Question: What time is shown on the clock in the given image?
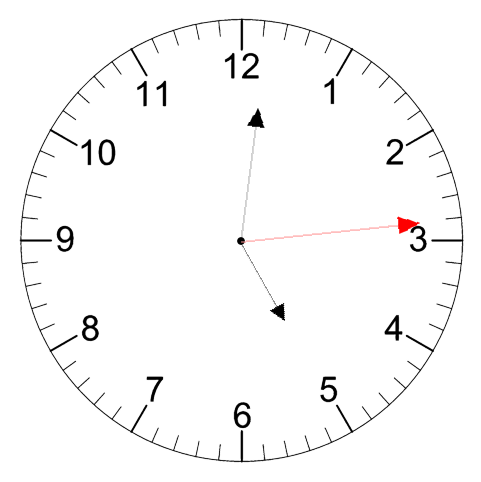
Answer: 05:01:14